Question: Im trying to create a three way interaction plot but my x axis labels not according to my independent variable of P treatment which is '"0,3,6,12,36"'.
I have tried to put in the code, 'levels = c("0","3","6","12","36")' but it throws out this....

'''
ggplot(tg2, aes(
x = factor(interaction(cultivar, P),levels = c("0","3","6","12","36")),
y = shoot, fill = waterlogg)) +
geom_bar(stat="identity", position = "dodge",colour="black",
size=.1)+
geom_errorbar(aes(ymin=shoot-se, ymax=shoot+se),
size=0.3,
width=.2,
position=position_dodge(.9))+
scale_x_discrete(drop = FALSE)+
facet_wrap(~cultivar, ncol=2)
'''
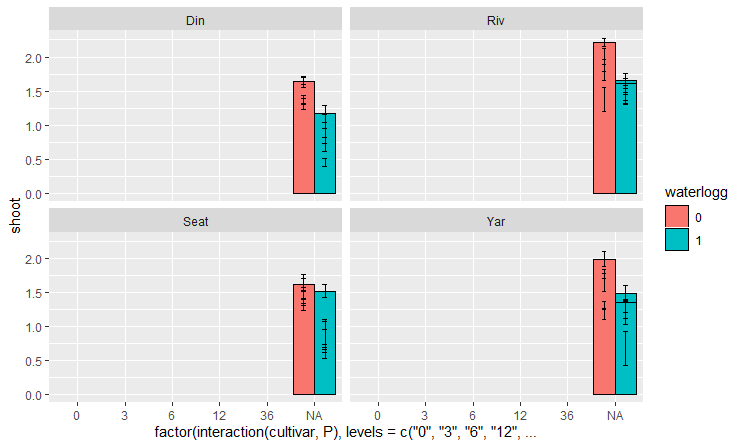
Answer: Without a small example of reproducible data, it is hard to propose a good answer but based on the code you wrote, I have the feeling that trying to do the interaction of 'cultivar' with 'P' generates 'NA', so instead, maybe you should try:
'''
library(ggplot2)
ggplot(tg2, aes( x = as.factor(P), y = shoot, fill = waterlogg))+
geom_bar(stat = "identity", position = "dodge")+
geom_errorbar((aes(ymin = shoot-se, ymax = shoot+se)), size = 0.3,
width = 0.2,
position = position_dodge(.9))+
scale_x_discrete(breaks = c("0","3","6","12","36"))+
facet_wrap(.~cultivar)
'''
Does it look better ?
If not, please consider providing a reproducible example of your data (see: <URL>